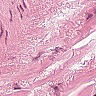
Metastatic tissue present: no